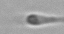
Label: flagellate_morphotype3